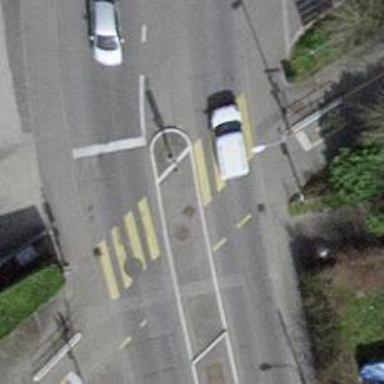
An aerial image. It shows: Road crossing with traffic signals.